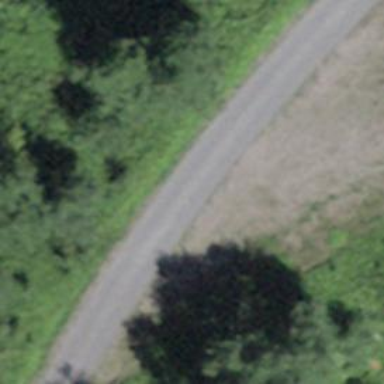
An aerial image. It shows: Unclassified paved road.